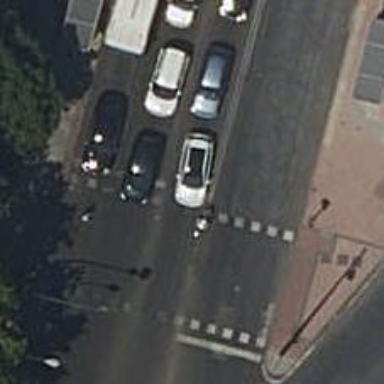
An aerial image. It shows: Road with traffic signals.